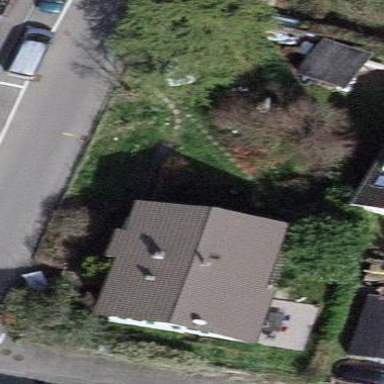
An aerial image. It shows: Garden surrounded by fence.